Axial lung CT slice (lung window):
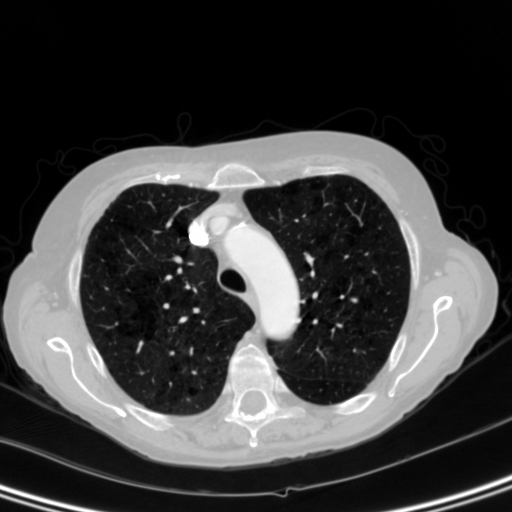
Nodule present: no